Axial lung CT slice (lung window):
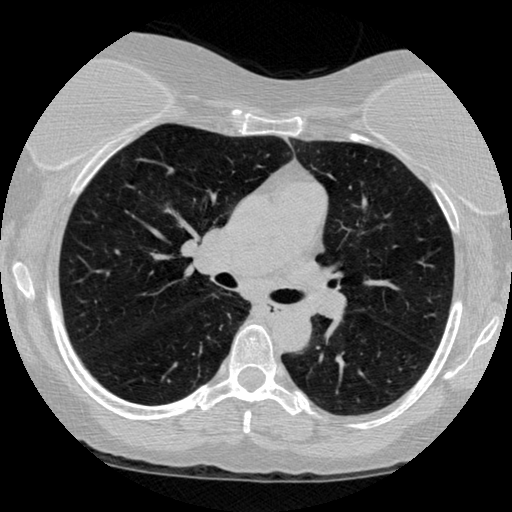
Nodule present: no